Question: I have plotted a plotly express "px.scatter_mapbox", and cannot remove the right hand side box indicating the category. I've searched but can't figure out how to remove it (see highlighted box in the image below)
.
'''
fig = px.scatter_mapbox(thisplotdf, lat="Latitude", lon="Longitude",
custom_data=['Station', 'Average', 'Compliant'],
color="Compliant",
color_continuous_scale="jet",
zoom=4.5, height=300,opacity=0.7)
fig.update_traces(marker=dict(size=20),
hovertemplate=("<br>".join([
"<b>%{customdata[0]}</b>",
"<i>PM2.5 [ug/m3]</i>: %{customdata[1]}",
"%{customdata[2]}"])
)
)
'''
Does anyone know how to do this? Thank you!
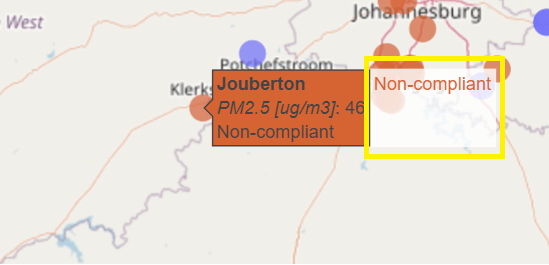
Answer: You can add the tag '<extra></extra>' in the 'hovertemplate':
'''
fig.update_traces(marker=dict(size=20),
hovertemplate=("<br>".join([
"<b>%{customdata[0]}</b>",
"<i>PM2.5 [ug/m3]</i>: %{customdata[1]}",
"%{customdata[2]}"])
)+"<extra></extra>"
)
'''